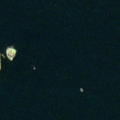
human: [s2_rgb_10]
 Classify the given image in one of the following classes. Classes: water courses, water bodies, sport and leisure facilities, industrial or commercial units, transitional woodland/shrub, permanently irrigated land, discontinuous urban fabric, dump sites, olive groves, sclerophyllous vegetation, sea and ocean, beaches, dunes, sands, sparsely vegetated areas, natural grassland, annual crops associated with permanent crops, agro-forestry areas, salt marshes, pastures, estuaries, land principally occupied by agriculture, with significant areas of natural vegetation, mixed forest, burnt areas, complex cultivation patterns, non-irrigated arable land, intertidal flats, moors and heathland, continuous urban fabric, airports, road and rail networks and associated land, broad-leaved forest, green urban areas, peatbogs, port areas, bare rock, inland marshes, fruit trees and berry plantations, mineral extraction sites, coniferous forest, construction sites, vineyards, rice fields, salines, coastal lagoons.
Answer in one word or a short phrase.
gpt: sea and ocean